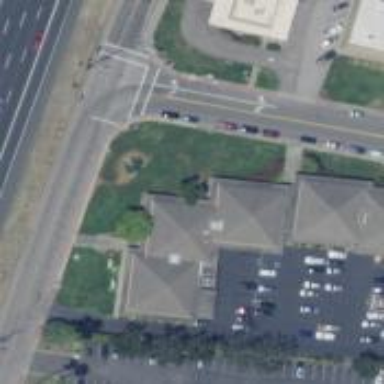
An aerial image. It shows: Commercial building.